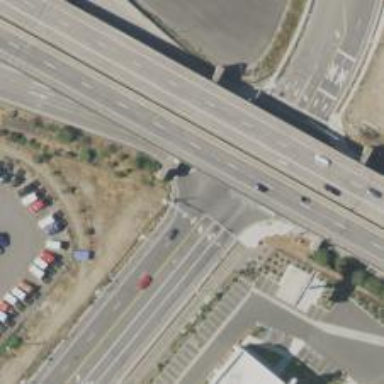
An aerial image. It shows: Primary link road with asphalt surface.